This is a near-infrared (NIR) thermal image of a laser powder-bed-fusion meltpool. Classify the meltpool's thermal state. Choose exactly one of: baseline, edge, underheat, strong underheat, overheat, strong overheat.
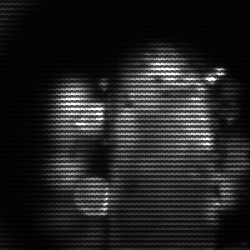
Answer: strong underheat